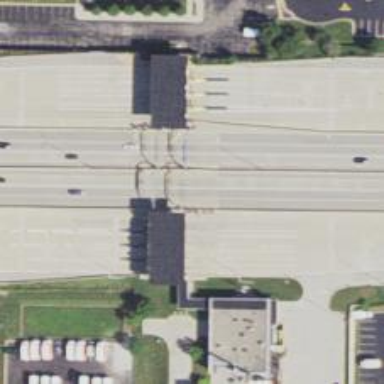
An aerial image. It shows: Toll gantry on the road.